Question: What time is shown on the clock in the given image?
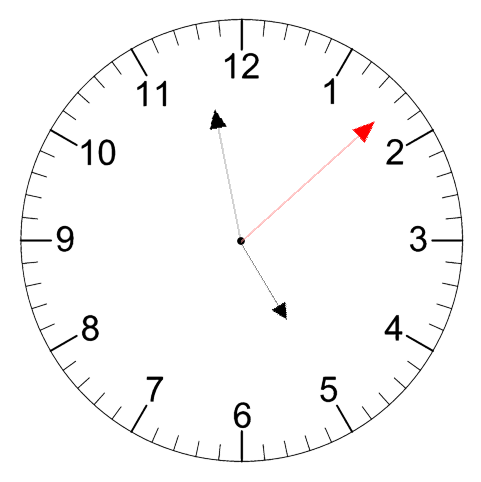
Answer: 04:58:08